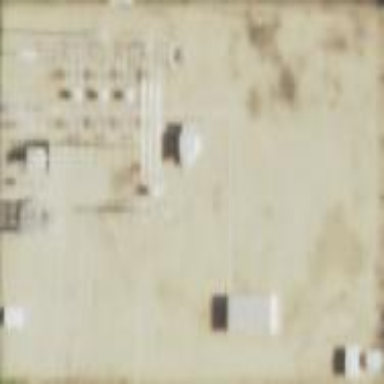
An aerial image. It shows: Power substation.